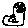
Label: bird